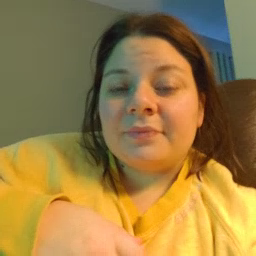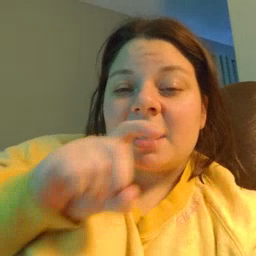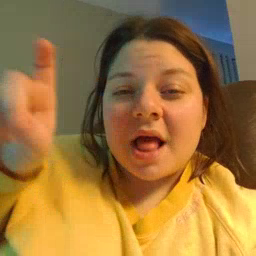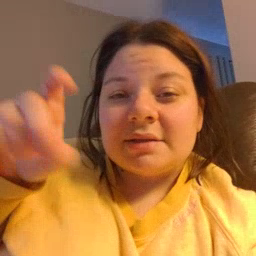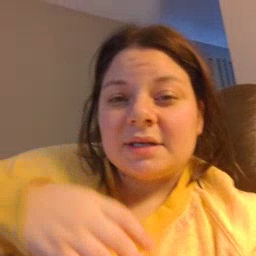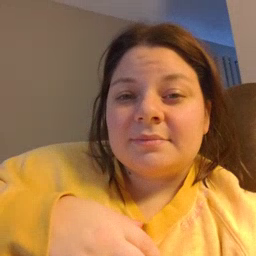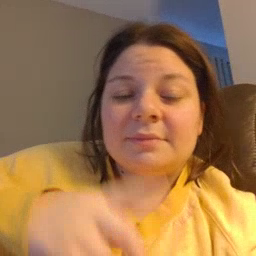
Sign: closet